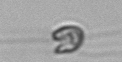
Label: flagellate_morphotype1